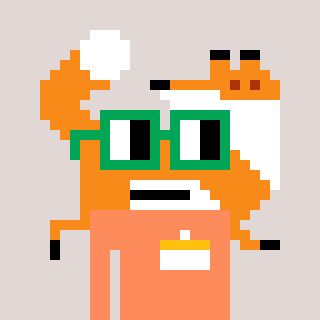
a pixel art character with square green glasses, a fox-shaped head and a peachy-colored body on a warm background